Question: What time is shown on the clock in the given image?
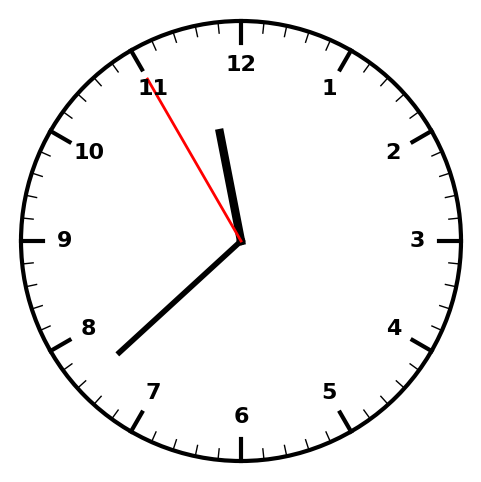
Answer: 11:37:55